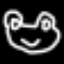
Label: frog